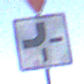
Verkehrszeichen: VerlaufVorfahrtsstrasse2
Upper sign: VorfahrtGewaehren
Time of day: Midday
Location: Roofed (Underpass)
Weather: Clear
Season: NotSpecified
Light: Natural